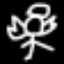
Label: angel